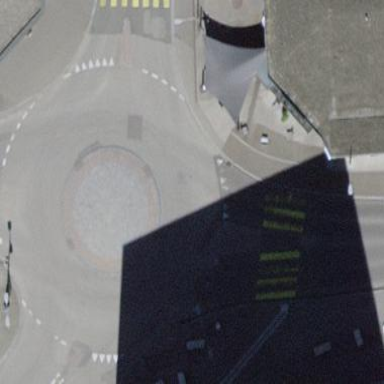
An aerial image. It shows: Tertiary road made of asphalt leading to roundabout junction.